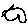
Label: cloud